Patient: sex F, age 58
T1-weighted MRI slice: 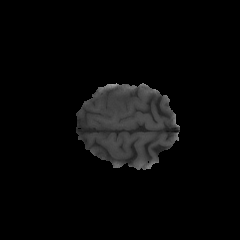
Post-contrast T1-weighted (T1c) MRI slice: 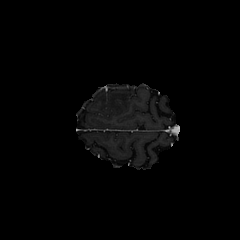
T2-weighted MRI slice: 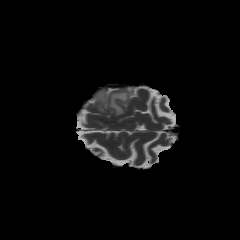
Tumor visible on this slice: yes
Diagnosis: Glioblastoma, IDH-wildtype
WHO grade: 4